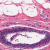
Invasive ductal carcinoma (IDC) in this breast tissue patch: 0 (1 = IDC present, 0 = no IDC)